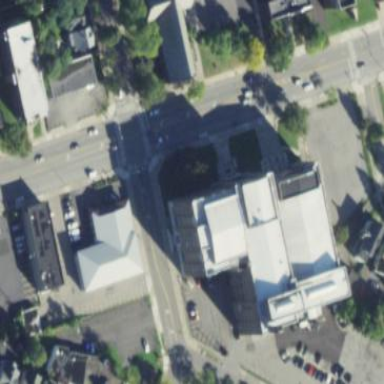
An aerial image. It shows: Arts centre building that is tourist attraction.